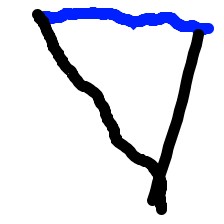
Shape: triangle